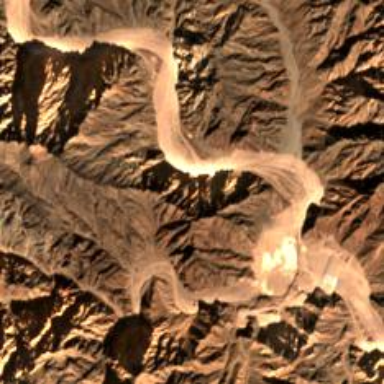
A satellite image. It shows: River flowing through valley.